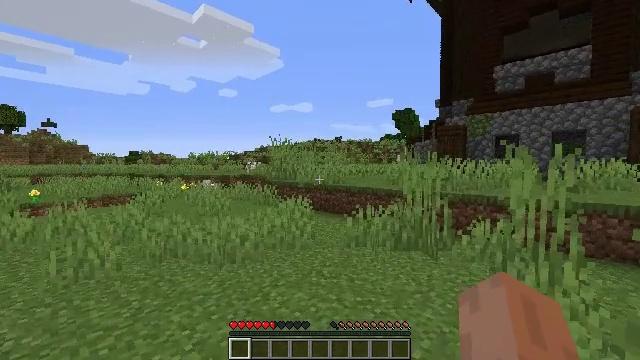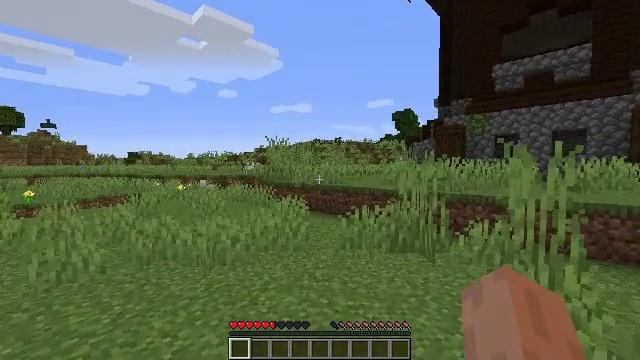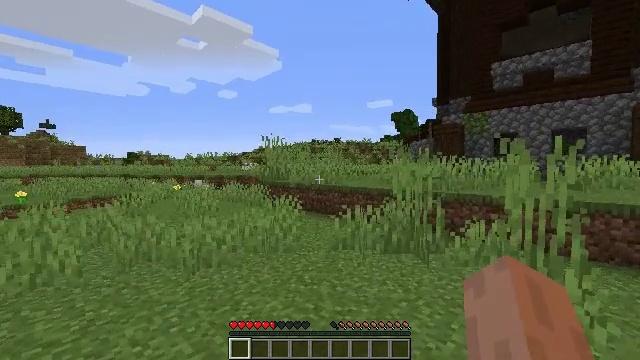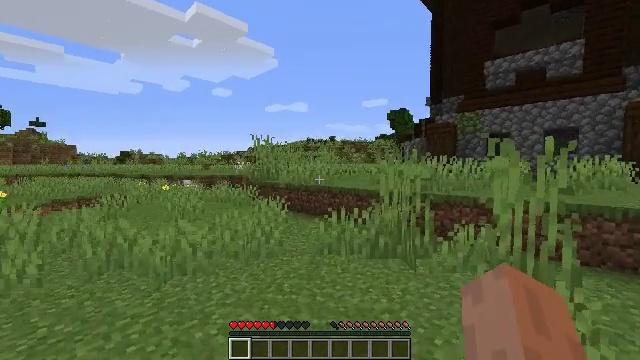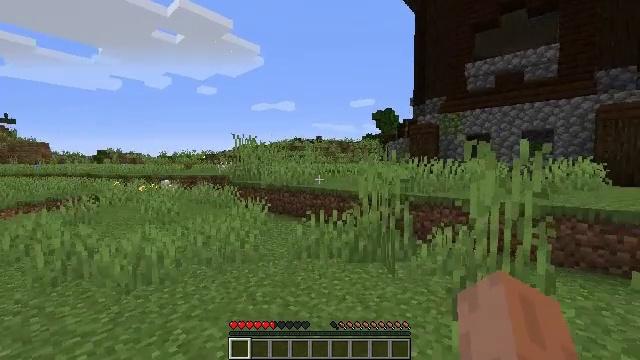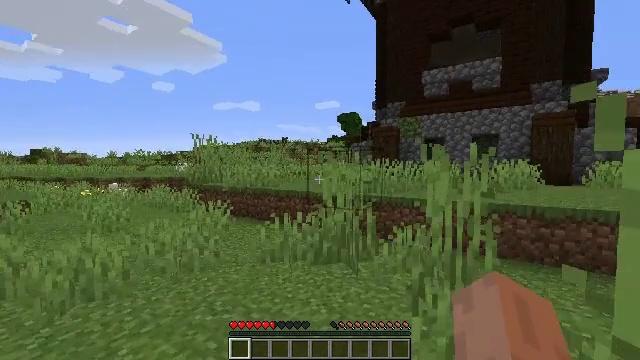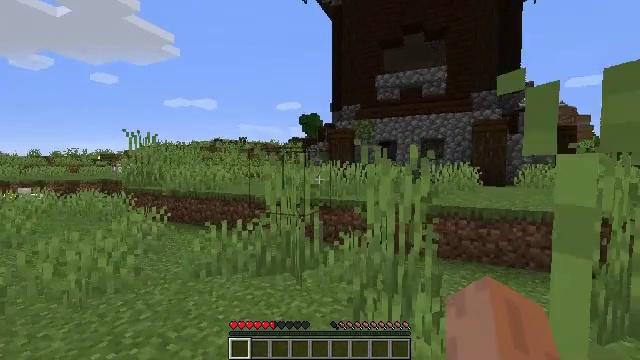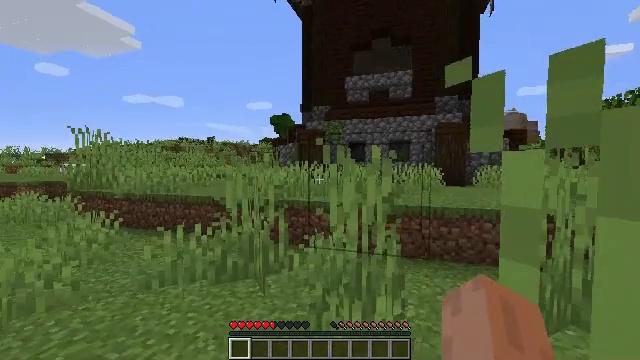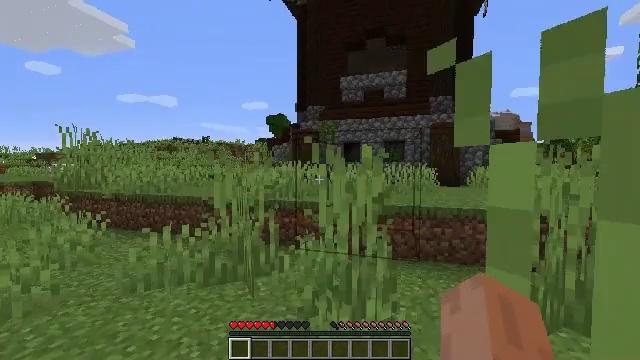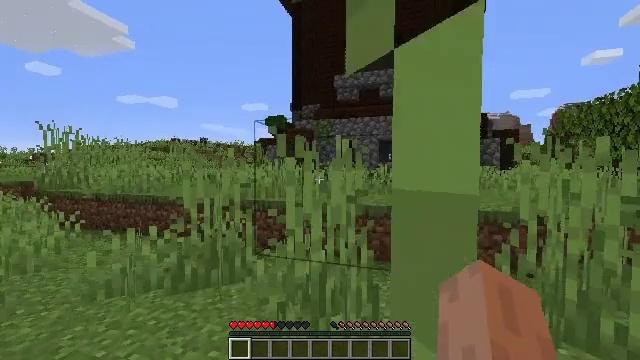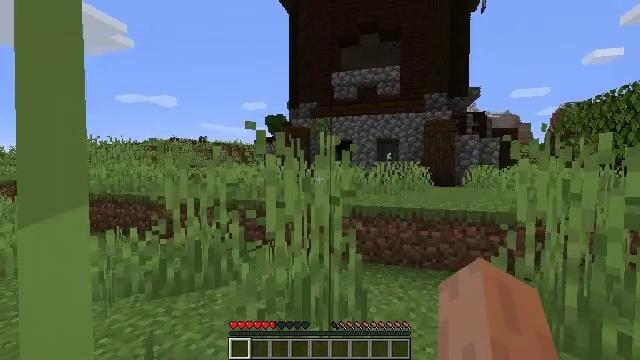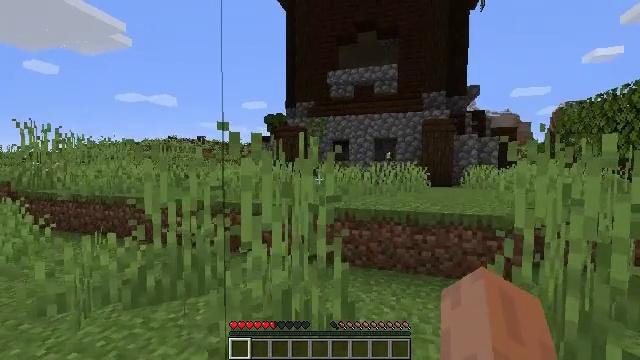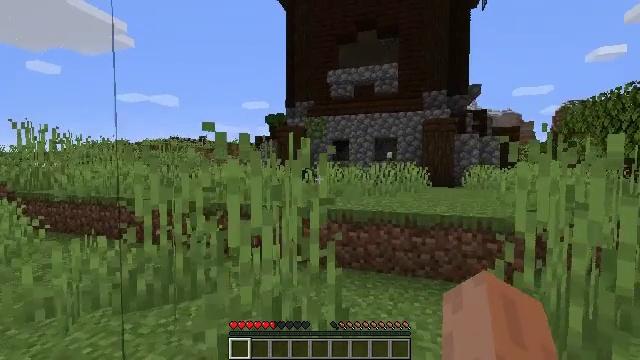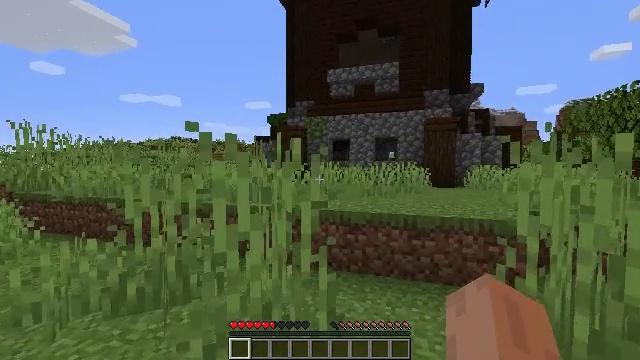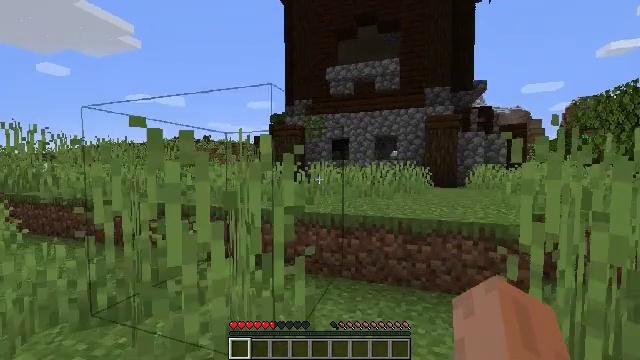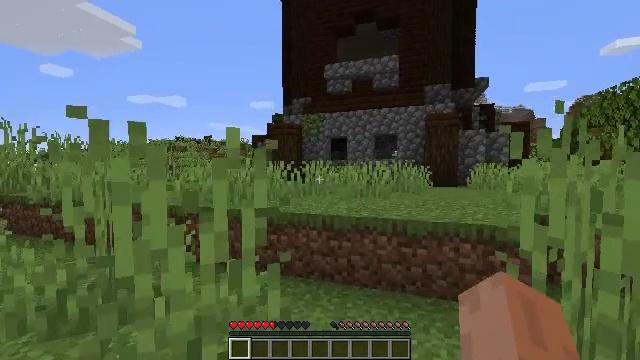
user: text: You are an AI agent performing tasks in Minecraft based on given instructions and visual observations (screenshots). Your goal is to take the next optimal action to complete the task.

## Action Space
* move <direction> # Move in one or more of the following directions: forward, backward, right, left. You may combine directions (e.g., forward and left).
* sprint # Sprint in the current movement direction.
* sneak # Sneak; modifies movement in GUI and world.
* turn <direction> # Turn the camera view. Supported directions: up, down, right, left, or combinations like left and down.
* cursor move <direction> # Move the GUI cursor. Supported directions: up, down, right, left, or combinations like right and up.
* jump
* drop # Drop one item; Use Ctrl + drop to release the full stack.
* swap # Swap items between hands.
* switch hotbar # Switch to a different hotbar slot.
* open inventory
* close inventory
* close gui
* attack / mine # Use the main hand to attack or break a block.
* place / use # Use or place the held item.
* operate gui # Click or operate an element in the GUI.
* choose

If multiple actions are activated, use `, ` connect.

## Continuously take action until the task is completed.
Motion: motion action
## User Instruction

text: Collect birch planks from structures.
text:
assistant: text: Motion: move forward and move right, attack / mine
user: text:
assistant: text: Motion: move forward and move right, attack / mine
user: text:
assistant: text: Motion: move forward and move right, attack / mine
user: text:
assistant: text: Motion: move forward and move right, turn right, attack / mine
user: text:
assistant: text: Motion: move forward and move right, turn right, attack / mine
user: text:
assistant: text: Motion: move forward and move right, turn right, attack / mine
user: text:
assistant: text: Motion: move forward and move right, turn right, attack / mine
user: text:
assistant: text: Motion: move forward and move right, attack / mine
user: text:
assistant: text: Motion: move forward and move right, attack / mine
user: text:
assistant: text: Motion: move forward and move right, attack / mine
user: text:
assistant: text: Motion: move forward and move right, attack / mine
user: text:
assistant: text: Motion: move forward and move right, attack / mine
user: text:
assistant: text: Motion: move forward and move right, attack / mine
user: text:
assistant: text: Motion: move forward and move right, attack / mine
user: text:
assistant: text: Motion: move forward and move right, attack / mine
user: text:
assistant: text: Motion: move forward and move right, attack / mine
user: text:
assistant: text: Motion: move forward and move right, attack / mine
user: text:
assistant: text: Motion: move forward and move right, attack / mine
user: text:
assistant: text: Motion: move forward and move right, attack / mine
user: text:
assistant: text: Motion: move forward and move right, attack / mine
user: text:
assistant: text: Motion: move forward, attack / mine
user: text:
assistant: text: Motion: move forward, attack / mine
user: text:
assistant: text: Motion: move forward, attack / mine
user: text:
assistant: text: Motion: move forward, attack / mine
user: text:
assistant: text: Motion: move forward, attack / mine
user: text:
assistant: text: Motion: move forward, attack / mine
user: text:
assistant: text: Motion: move forward, attack / mine
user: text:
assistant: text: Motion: move forward, attack / mine
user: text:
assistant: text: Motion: move forward, attack / mine
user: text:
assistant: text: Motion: move forward, attack / mine, jump